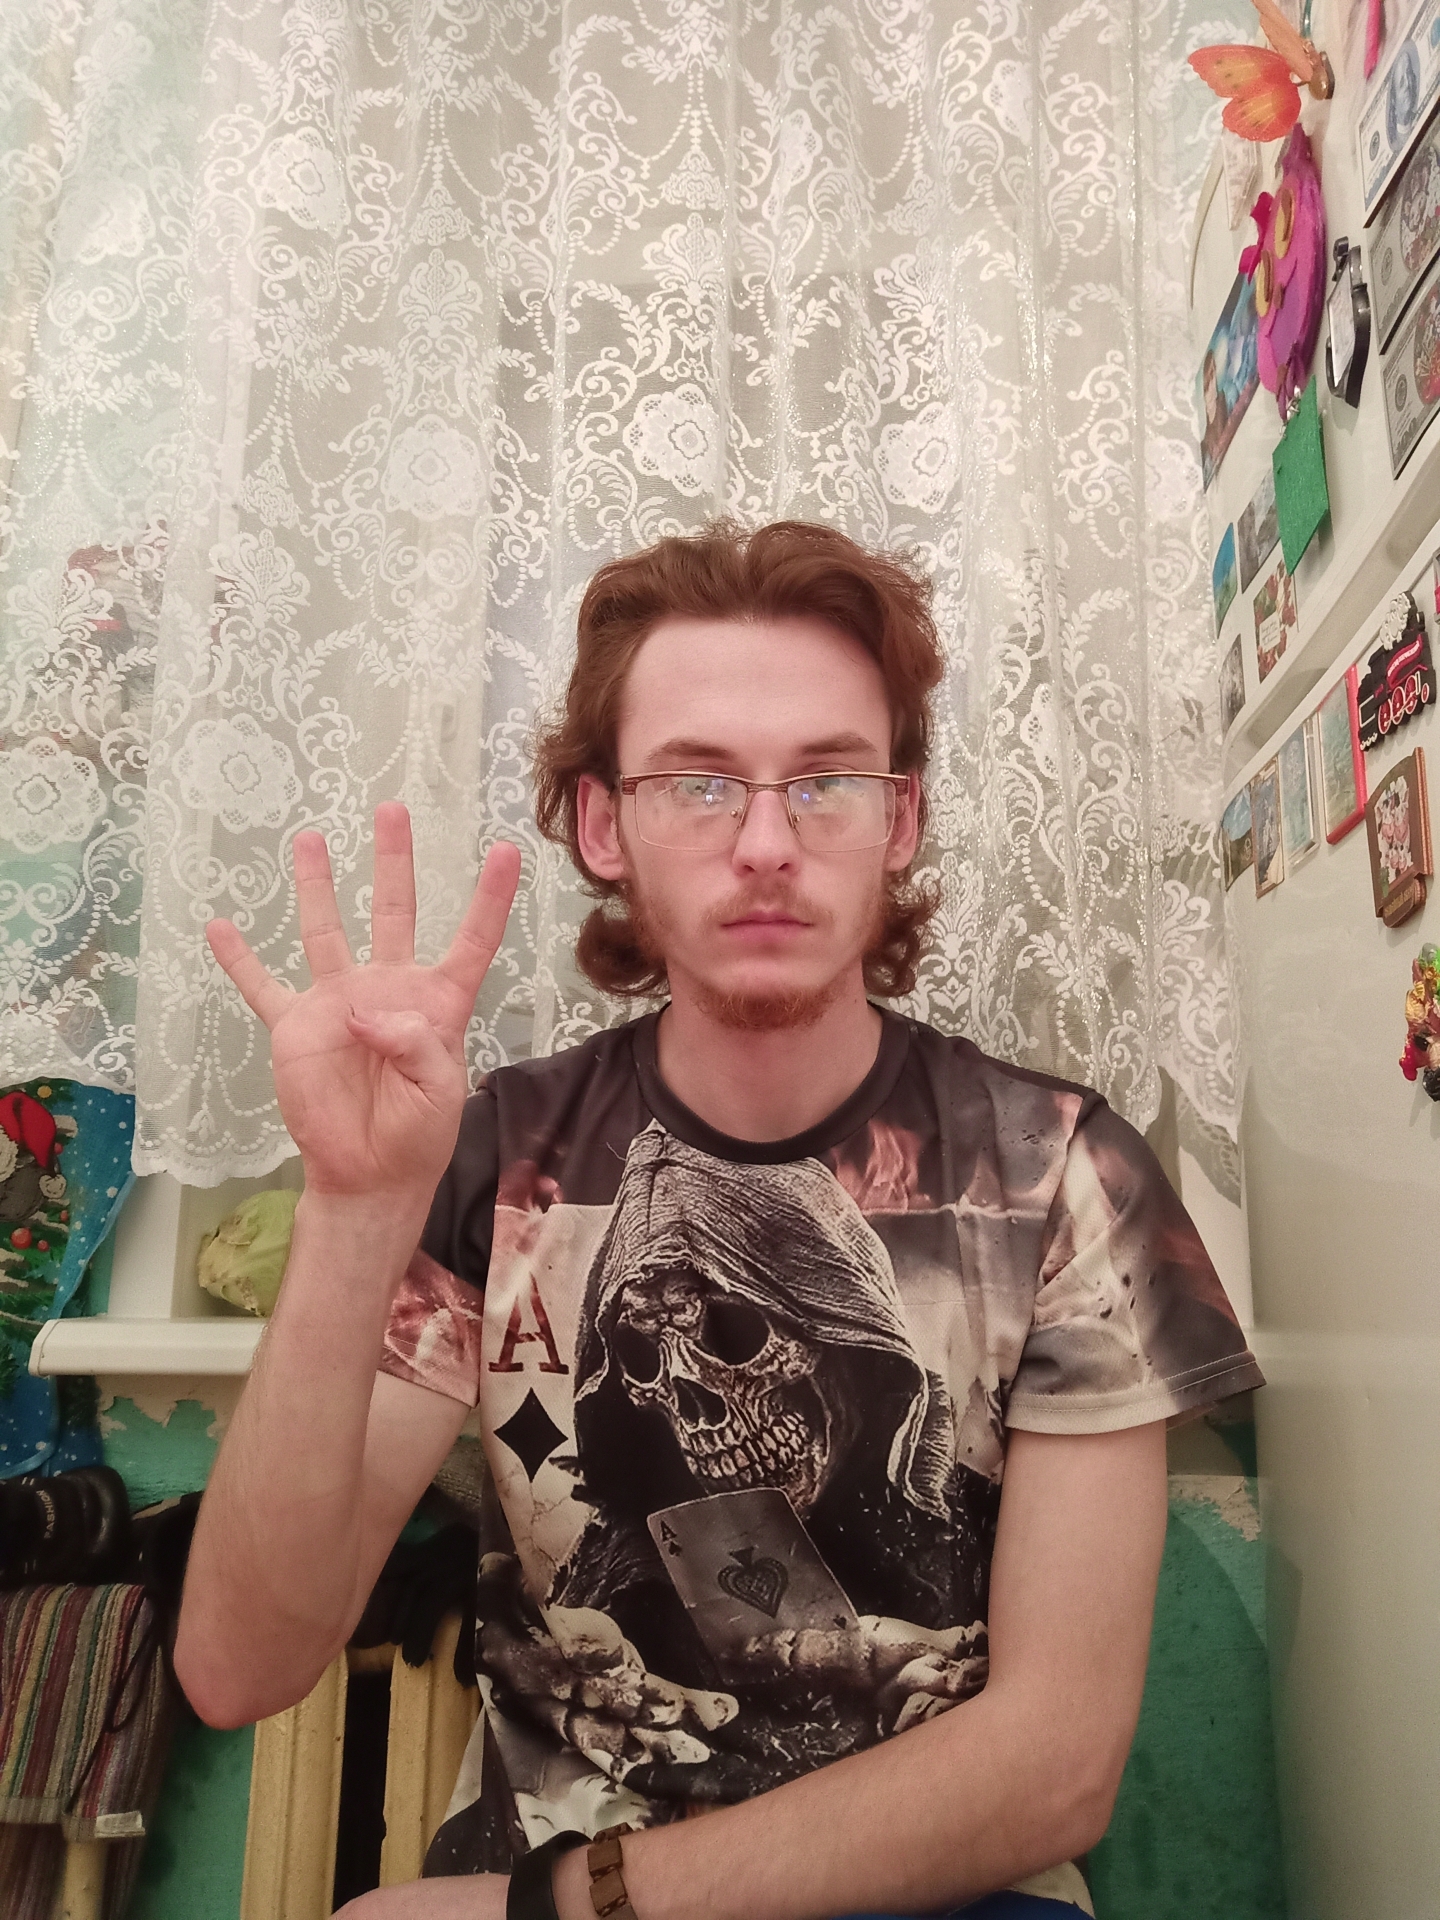
Label: clear